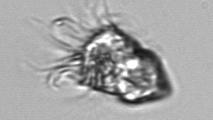
Label: Strombidium_inclinatum